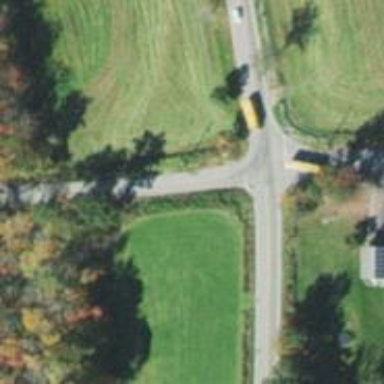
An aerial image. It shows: Road with stop sign.